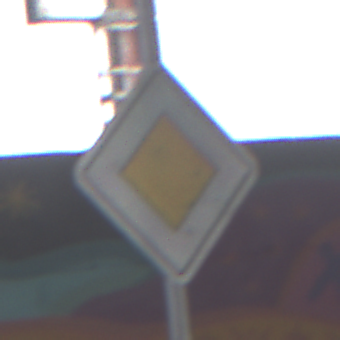
Verkehrszeichen: Vorfahrtsstrasse
Umgebung: Roofed, Special
Tageszeit: Midday
Wetter: Overcast
Licht: Natural
Jahreszeit: NotSpecified
Kontrast: MediumContrast